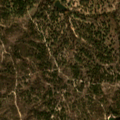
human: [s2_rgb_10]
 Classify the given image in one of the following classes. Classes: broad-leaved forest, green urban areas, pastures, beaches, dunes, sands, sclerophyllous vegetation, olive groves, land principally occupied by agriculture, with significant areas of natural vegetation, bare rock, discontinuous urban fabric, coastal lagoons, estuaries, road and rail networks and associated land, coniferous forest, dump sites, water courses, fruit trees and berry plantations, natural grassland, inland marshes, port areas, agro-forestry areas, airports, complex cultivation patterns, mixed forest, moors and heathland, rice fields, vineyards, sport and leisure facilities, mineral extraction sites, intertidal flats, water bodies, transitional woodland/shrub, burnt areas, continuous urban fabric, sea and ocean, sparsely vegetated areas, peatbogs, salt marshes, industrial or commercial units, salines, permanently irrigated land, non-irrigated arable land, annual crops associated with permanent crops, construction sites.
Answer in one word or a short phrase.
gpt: agro-forestry areas, broad-leaved forest, transitional woodland/shrub